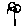
Label: flower